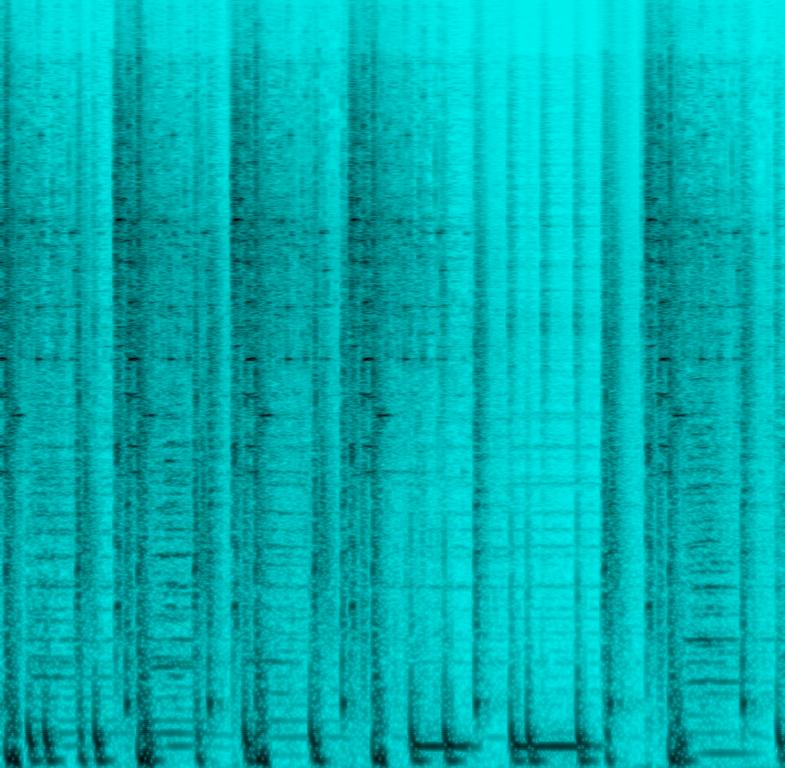
This hip-hop song features programmed percussion playing a hip-hop beat. The bass follows the root notes of the chords. Synth strings play chords. The sound of an object being thrown can be heard. The sound of shattering glass is also heard. This song appears in a game.